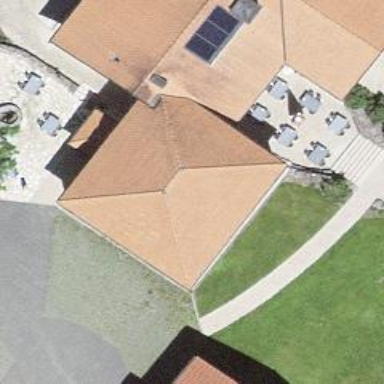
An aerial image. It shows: Restaurant.